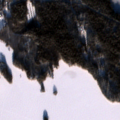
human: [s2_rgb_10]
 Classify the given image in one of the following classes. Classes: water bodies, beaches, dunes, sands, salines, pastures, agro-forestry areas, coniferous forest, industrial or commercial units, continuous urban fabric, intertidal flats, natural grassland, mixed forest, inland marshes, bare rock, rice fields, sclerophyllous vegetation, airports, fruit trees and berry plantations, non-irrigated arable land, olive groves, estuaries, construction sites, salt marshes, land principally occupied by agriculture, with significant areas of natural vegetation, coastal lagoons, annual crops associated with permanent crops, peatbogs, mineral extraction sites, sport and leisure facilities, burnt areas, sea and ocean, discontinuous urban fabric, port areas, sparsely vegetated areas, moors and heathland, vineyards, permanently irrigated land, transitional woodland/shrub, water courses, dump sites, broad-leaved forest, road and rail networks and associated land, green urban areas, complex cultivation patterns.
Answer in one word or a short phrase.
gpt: coniferous forest, mixed forest, transitional woodland/shrub, water bodies